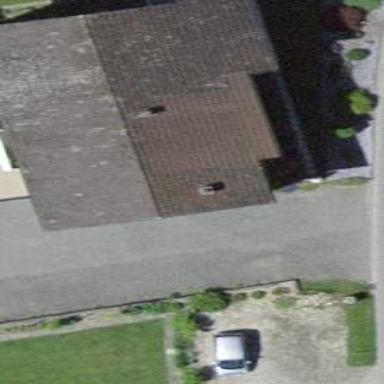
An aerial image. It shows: Residential building.